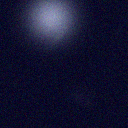
Screen state: off